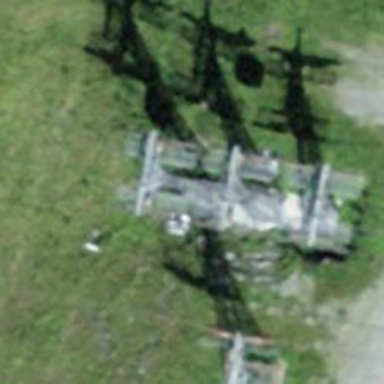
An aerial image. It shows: Pylon for aerialway.